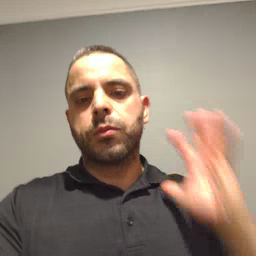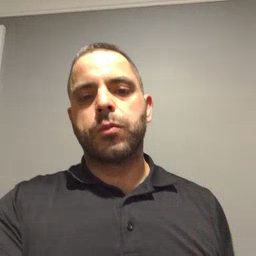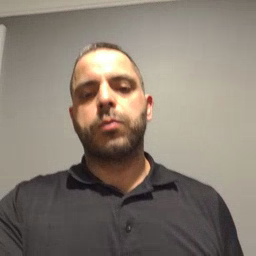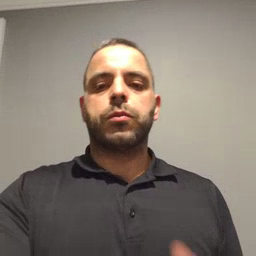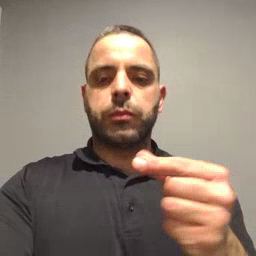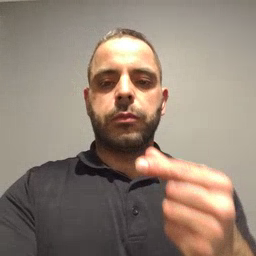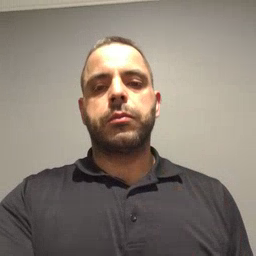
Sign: green